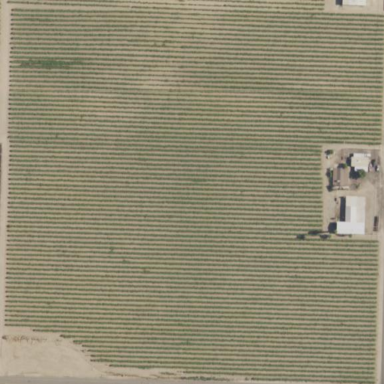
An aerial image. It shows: Vineyard.